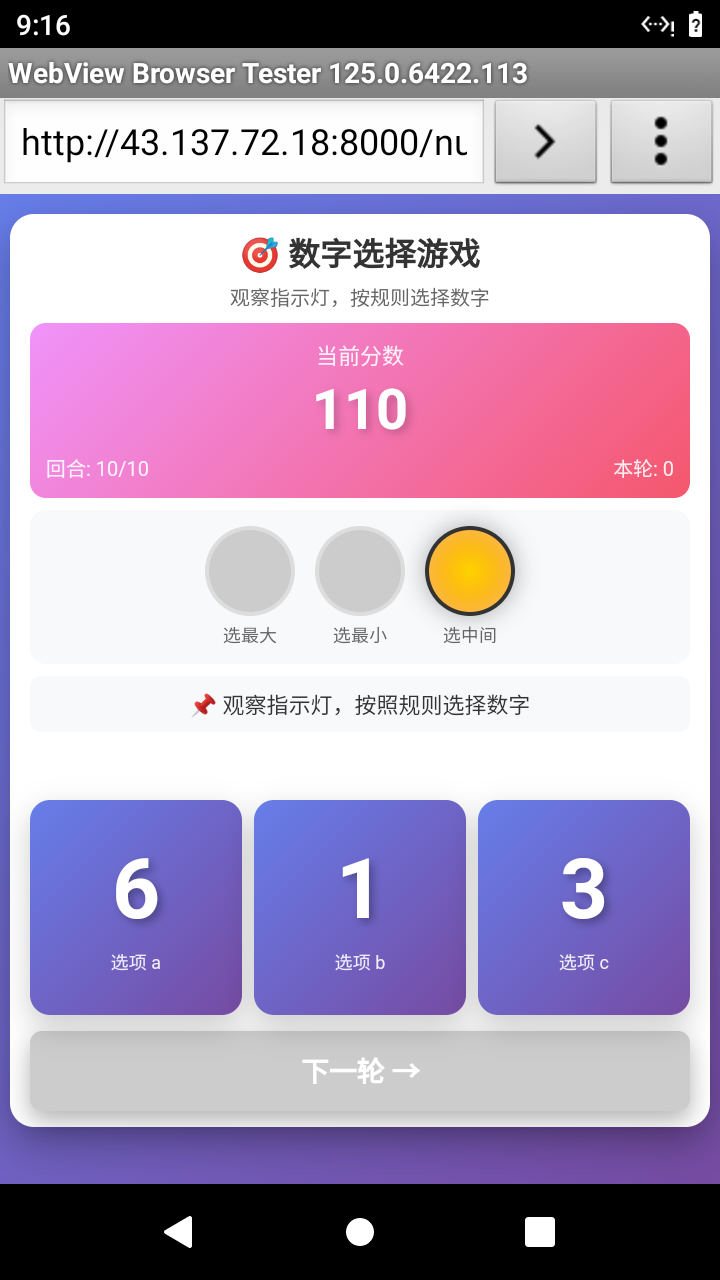

Select the correct number based on the traffic light color.
Answer: 2